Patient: sex F, age 76
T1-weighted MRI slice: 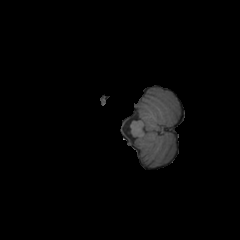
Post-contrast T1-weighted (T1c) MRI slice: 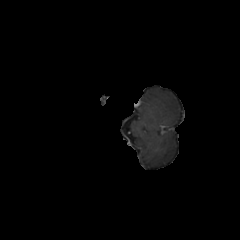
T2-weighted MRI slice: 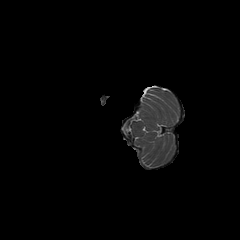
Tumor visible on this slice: no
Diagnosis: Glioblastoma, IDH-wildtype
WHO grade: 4